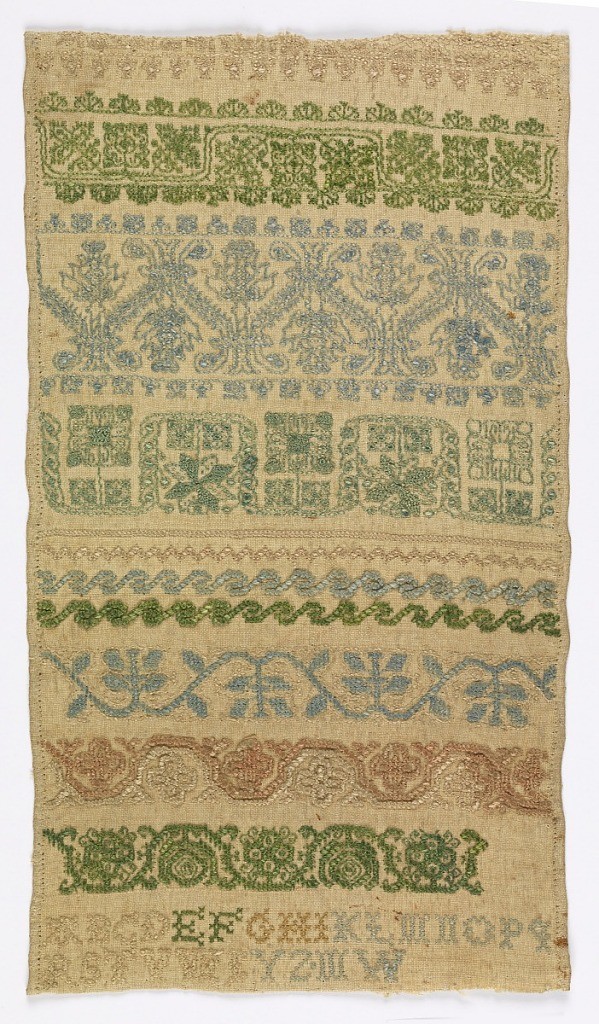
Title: Sampler
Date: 1800–1850
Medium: silk embroidery on linen Technique: cross, double running and knot stitches on plain weave
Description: Ten cross borders (geometric and floral designs) with alphabet and initials "M.W."